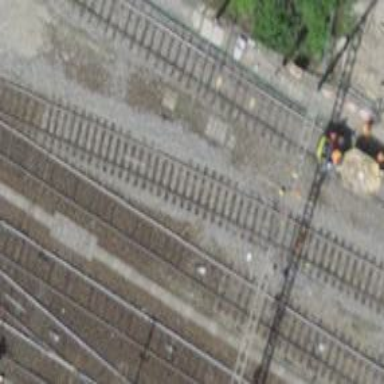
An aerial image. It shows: Railway yard with electrified tracks. The contact lines have voltage of 3000 and 15000.